A bearing vibration time series has been folded into this square grayscale image, one row per segment of consecutive samples. Based on the visible evidence, which condition applies: normal, inner_race, outer_race, ball?
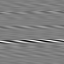
Answer: outer_race